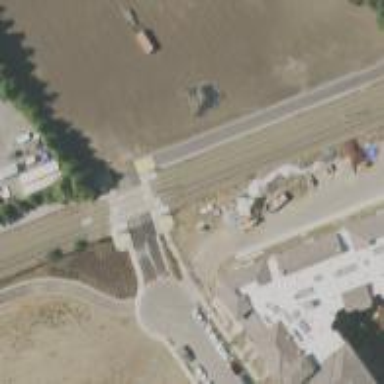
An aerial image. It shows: Railway crossing.